Interaction volume radius: 5 \u00c5
Interaction volume height: 30 \u00c5
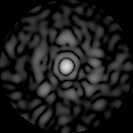
Disorder parameter: 0.7719